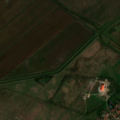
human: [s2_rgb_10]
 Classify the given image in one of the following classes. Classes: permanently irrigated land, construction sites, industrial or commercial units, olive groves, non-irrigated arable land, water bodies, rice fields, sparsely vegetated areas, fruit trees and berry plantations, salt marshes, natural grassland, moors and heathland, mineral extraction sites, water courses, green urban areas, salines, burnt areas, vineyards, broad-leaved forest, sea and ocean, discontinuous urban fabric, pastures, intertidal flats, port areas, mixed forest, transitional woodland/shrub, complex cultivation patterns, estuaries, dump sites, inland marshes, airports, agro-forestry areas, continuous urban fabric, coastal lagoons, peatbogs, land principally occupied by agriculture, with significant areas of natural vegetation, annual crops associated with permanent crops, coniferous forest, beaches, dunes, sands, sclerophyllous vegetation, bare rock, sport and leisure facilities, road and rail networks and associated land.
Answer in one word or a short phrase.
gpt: discontinuous urban fabric, non-irrigated arable land, pastures, complex cultivation patterns